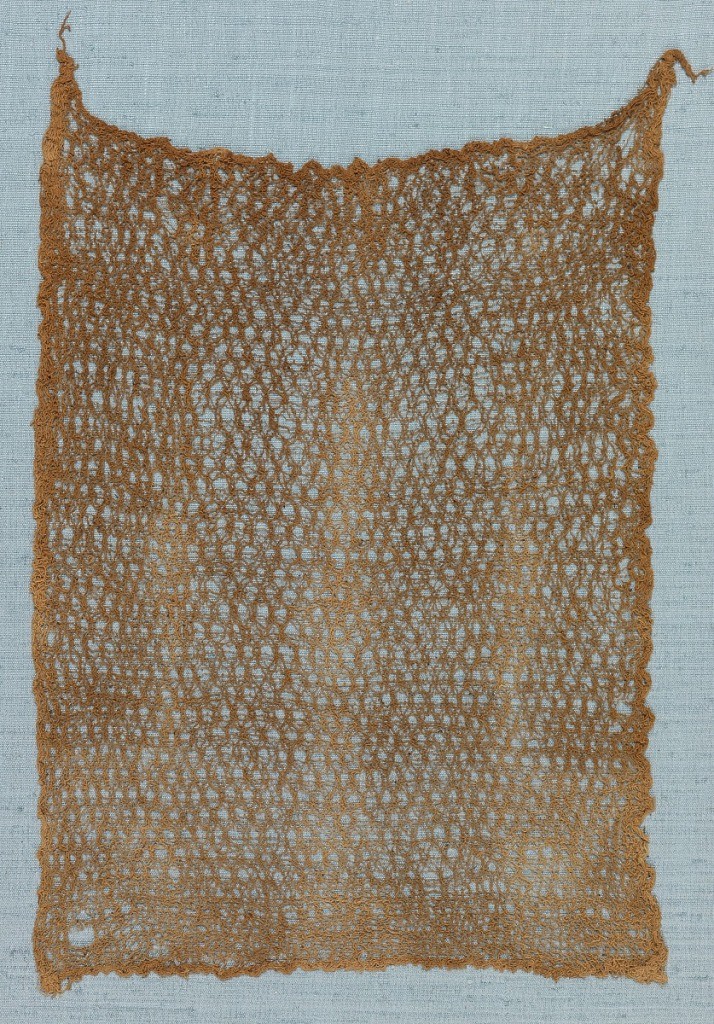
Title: Fragment
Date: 1000–1400
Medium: cotton Technique: complex gauze weave
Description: Self-contain square fragment with edges continuous with field. Two parallel warps cross next pair to form an allover trellis loosely spanned by basic wefts.